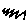
Label: zigzag